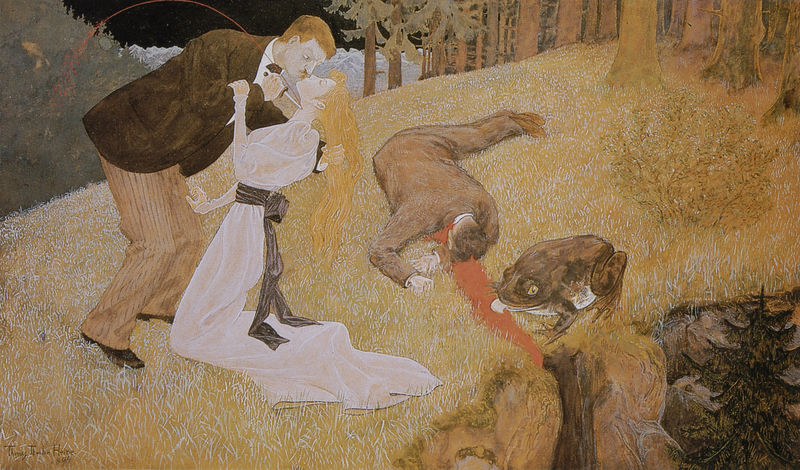
Titel: Eifersucht
Künstler: Thomas Theodor Heine
Standort: München
Institution: Privatbesitz
Schlagwörter: baum, berg, blau, dunkel, felsen, mann, meer, wasser, weiß, bäume, gelb, grün, ocker, braun, frau, grau, kleid, licht, nacht, orange, dame, gras, gürtel, rot, weg, wiese, beige, schleife, anzug, blond, hose, jacke, trinken, leiche, messer, mord, stehen, stein, steine, tod, tot, toter, signatur, feld, ferne, halme, horizont, hügel, haare, paar, locken, wald, schärpe, schleppe, taille, sommer, kuss, leidenschaft, liebe, liegen, laufen, berge, fels, gipfel, hang, bergkette, tannen, stämme, braut, weib, streifen, kordel, waldrand, blut, lichtung, abgrund, schlecken, jungfrau, knien, fichte, nadelbaum, tanne, eifersucht, liebespaar, spritzen, verführung, blutlache, lache, sterben, dolch, tannenwald, nadelholz, fontäne, töten, spritzer, action, begehren, blutstrahl, erdolchen, ermorden, erstechen, frosch, kröte, lecken, mord aus leidenschaft, mörder, stechen, tragik, umbringen, zwiespalt